Question: I am looking or an library that can help me with an slide-swipe menu that loads in front of the current view; that doesn't push the current view to the side.
I have tried a bunch of different libraries, and can't find one that works for me. Also, I am not using Storyboard and most of those I find use Storyboard.
Among those I tried: 'SWRevealViewController', 'ecslidingviewcontroller' (Storyboard, but tried to reuse code).
How can I either change 'SWRevealViewController' to load on top of the current view, or is that another library which I must have missed which solved my problem?
Example:

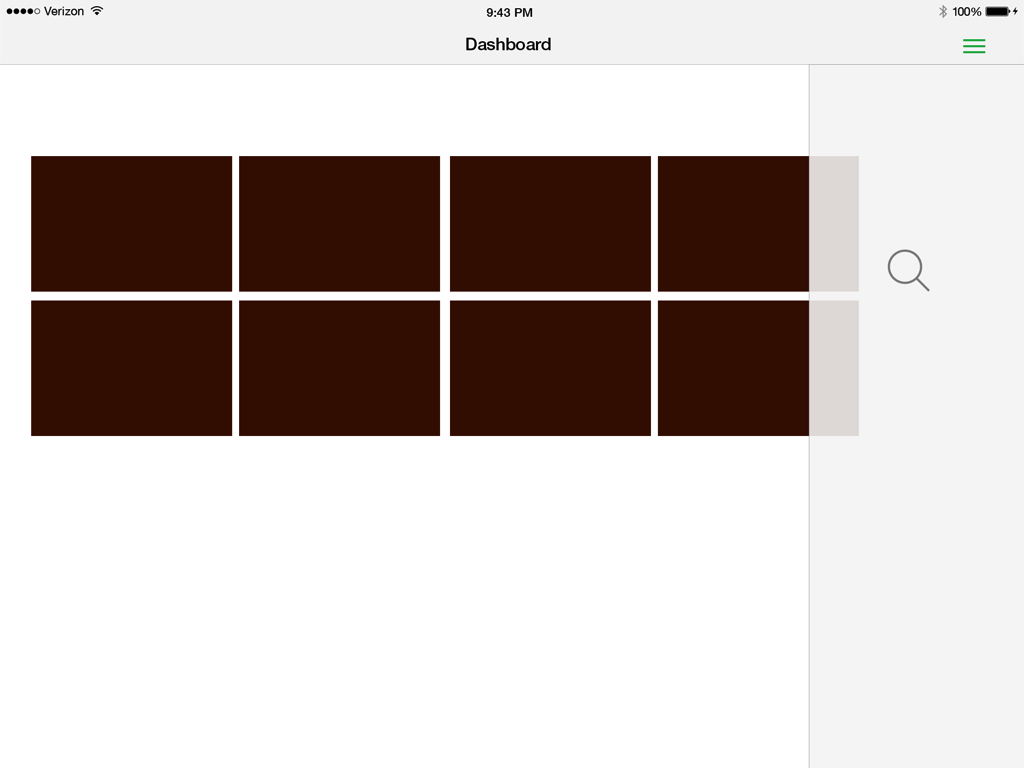
Answer: You can hide or show the view using UIViewAnimmation.
Add new file like subviewcontroller and do the add subview for mainviewcontroller.
Try like this..
'''
- (void)viewDidLoad
{
subview =[[subviewcontroller alloc]init];
[self.view addSubview:subview.view];
viewVisible=YES;
[super viewDidLoad];
}
- (IBAction)showHideView {
if (viewVisible) {
[UIView beginAnimations:@"animateImageOff" context:NULL];
[subview.view setFrame:CGRectOffset(subview.view.frame, 150, 0)]; //-view1.frame.size.width
[UIView commitAnimations];
viewVisible = NO;
} else {
[UIView beginAnimations:@"animateImageOn" context:NULL];
[subview.view setFrame:CGRectOffset(subview.view.frame,-150, 0)]; //view1.frame.size.width
[UIView commitAnimations];
viewVisible = YES;
}
}
'''